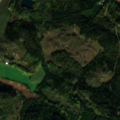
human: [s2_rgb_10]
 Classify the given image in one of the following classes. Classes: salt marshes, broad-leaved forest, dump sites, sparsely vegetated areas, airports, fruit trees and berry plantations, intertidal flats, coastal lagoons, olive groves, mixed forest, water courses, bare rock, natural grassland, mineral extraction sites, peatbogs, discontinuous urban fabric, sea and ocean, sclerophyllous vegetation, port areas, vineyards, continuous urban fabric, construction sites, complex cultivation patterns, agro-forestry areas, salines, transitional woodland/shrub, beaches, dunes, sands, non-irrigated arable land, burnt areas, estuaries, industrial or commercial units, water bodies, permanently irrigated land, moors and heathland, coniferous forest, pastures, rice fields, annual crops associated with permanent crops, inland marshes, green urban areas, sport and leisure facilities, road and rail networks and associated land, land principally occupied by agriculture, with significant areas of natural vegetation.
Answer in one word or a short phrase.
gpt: non-irrigated arable land, land principally occupied by agriculture, with significant areas of natural vegetation, coniferous forest, mixed forest, transitional woodland/shrub